Question: After doing some analyzing of our web site, we discovered that NHibernate logs an awful lot.
Logging is set to WARN and should not log. Does NHibernate still prints debug messages even if logging level is not met?
See included picture:

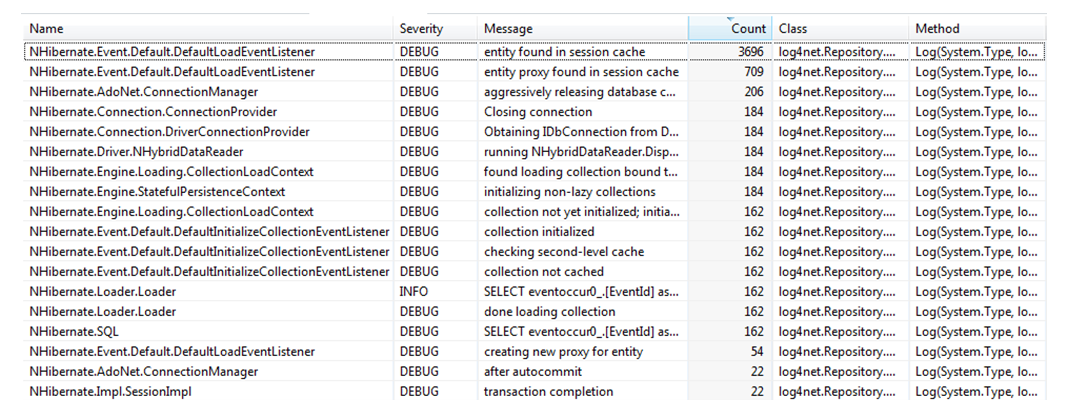
Answer: Add the following to you log4net config just for NHibernate
'''
<logger name="NHibernate">
<level value="ERROR"/>
</logger>
'''